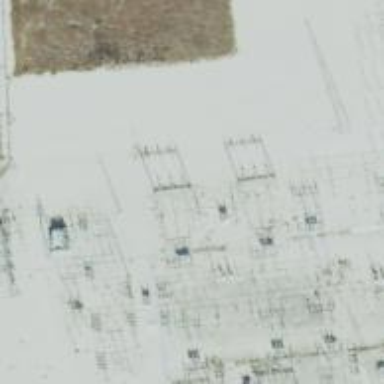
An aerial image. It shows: Power tower.